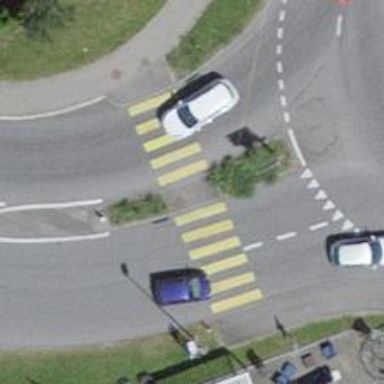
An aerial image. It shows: Marked and uncontrolled crossing with island.